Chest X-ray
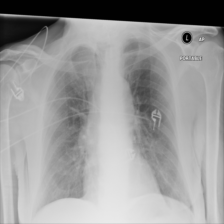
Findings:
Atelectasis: negative
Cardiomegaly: negative
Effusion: negative
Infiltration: negative
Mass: negative
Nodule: negative
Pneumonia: negative
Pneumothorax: negative
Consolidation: negative
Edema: negative
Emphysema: negative
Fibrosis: negative
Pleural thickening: negative
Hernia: negative